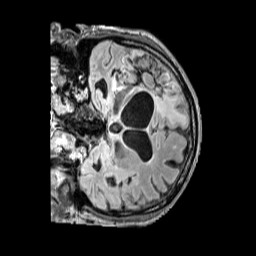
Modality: FLAIR
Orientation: coronal
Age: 67
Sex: male
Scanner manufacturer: siemens
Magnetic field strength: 3 T
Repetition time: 5 s
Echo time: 0.387 s